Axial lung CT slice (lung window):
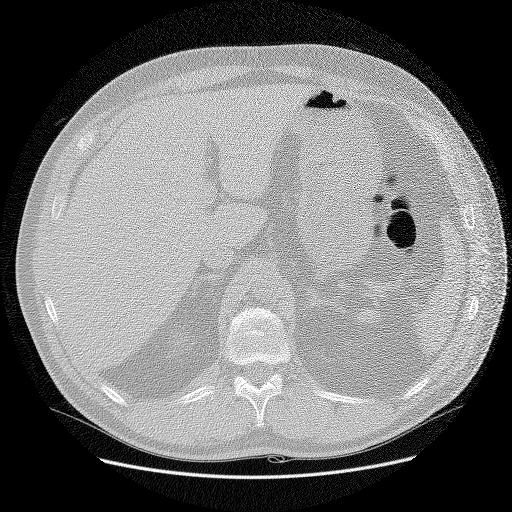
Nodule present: no